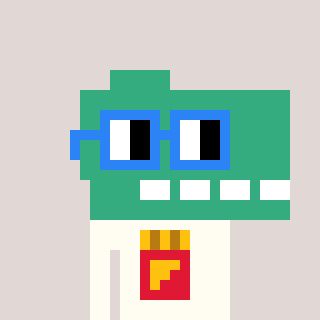
a pixel art character with square blue glasses, a dino-shaped head and a grayscale-colored body on a warm background